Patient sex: M
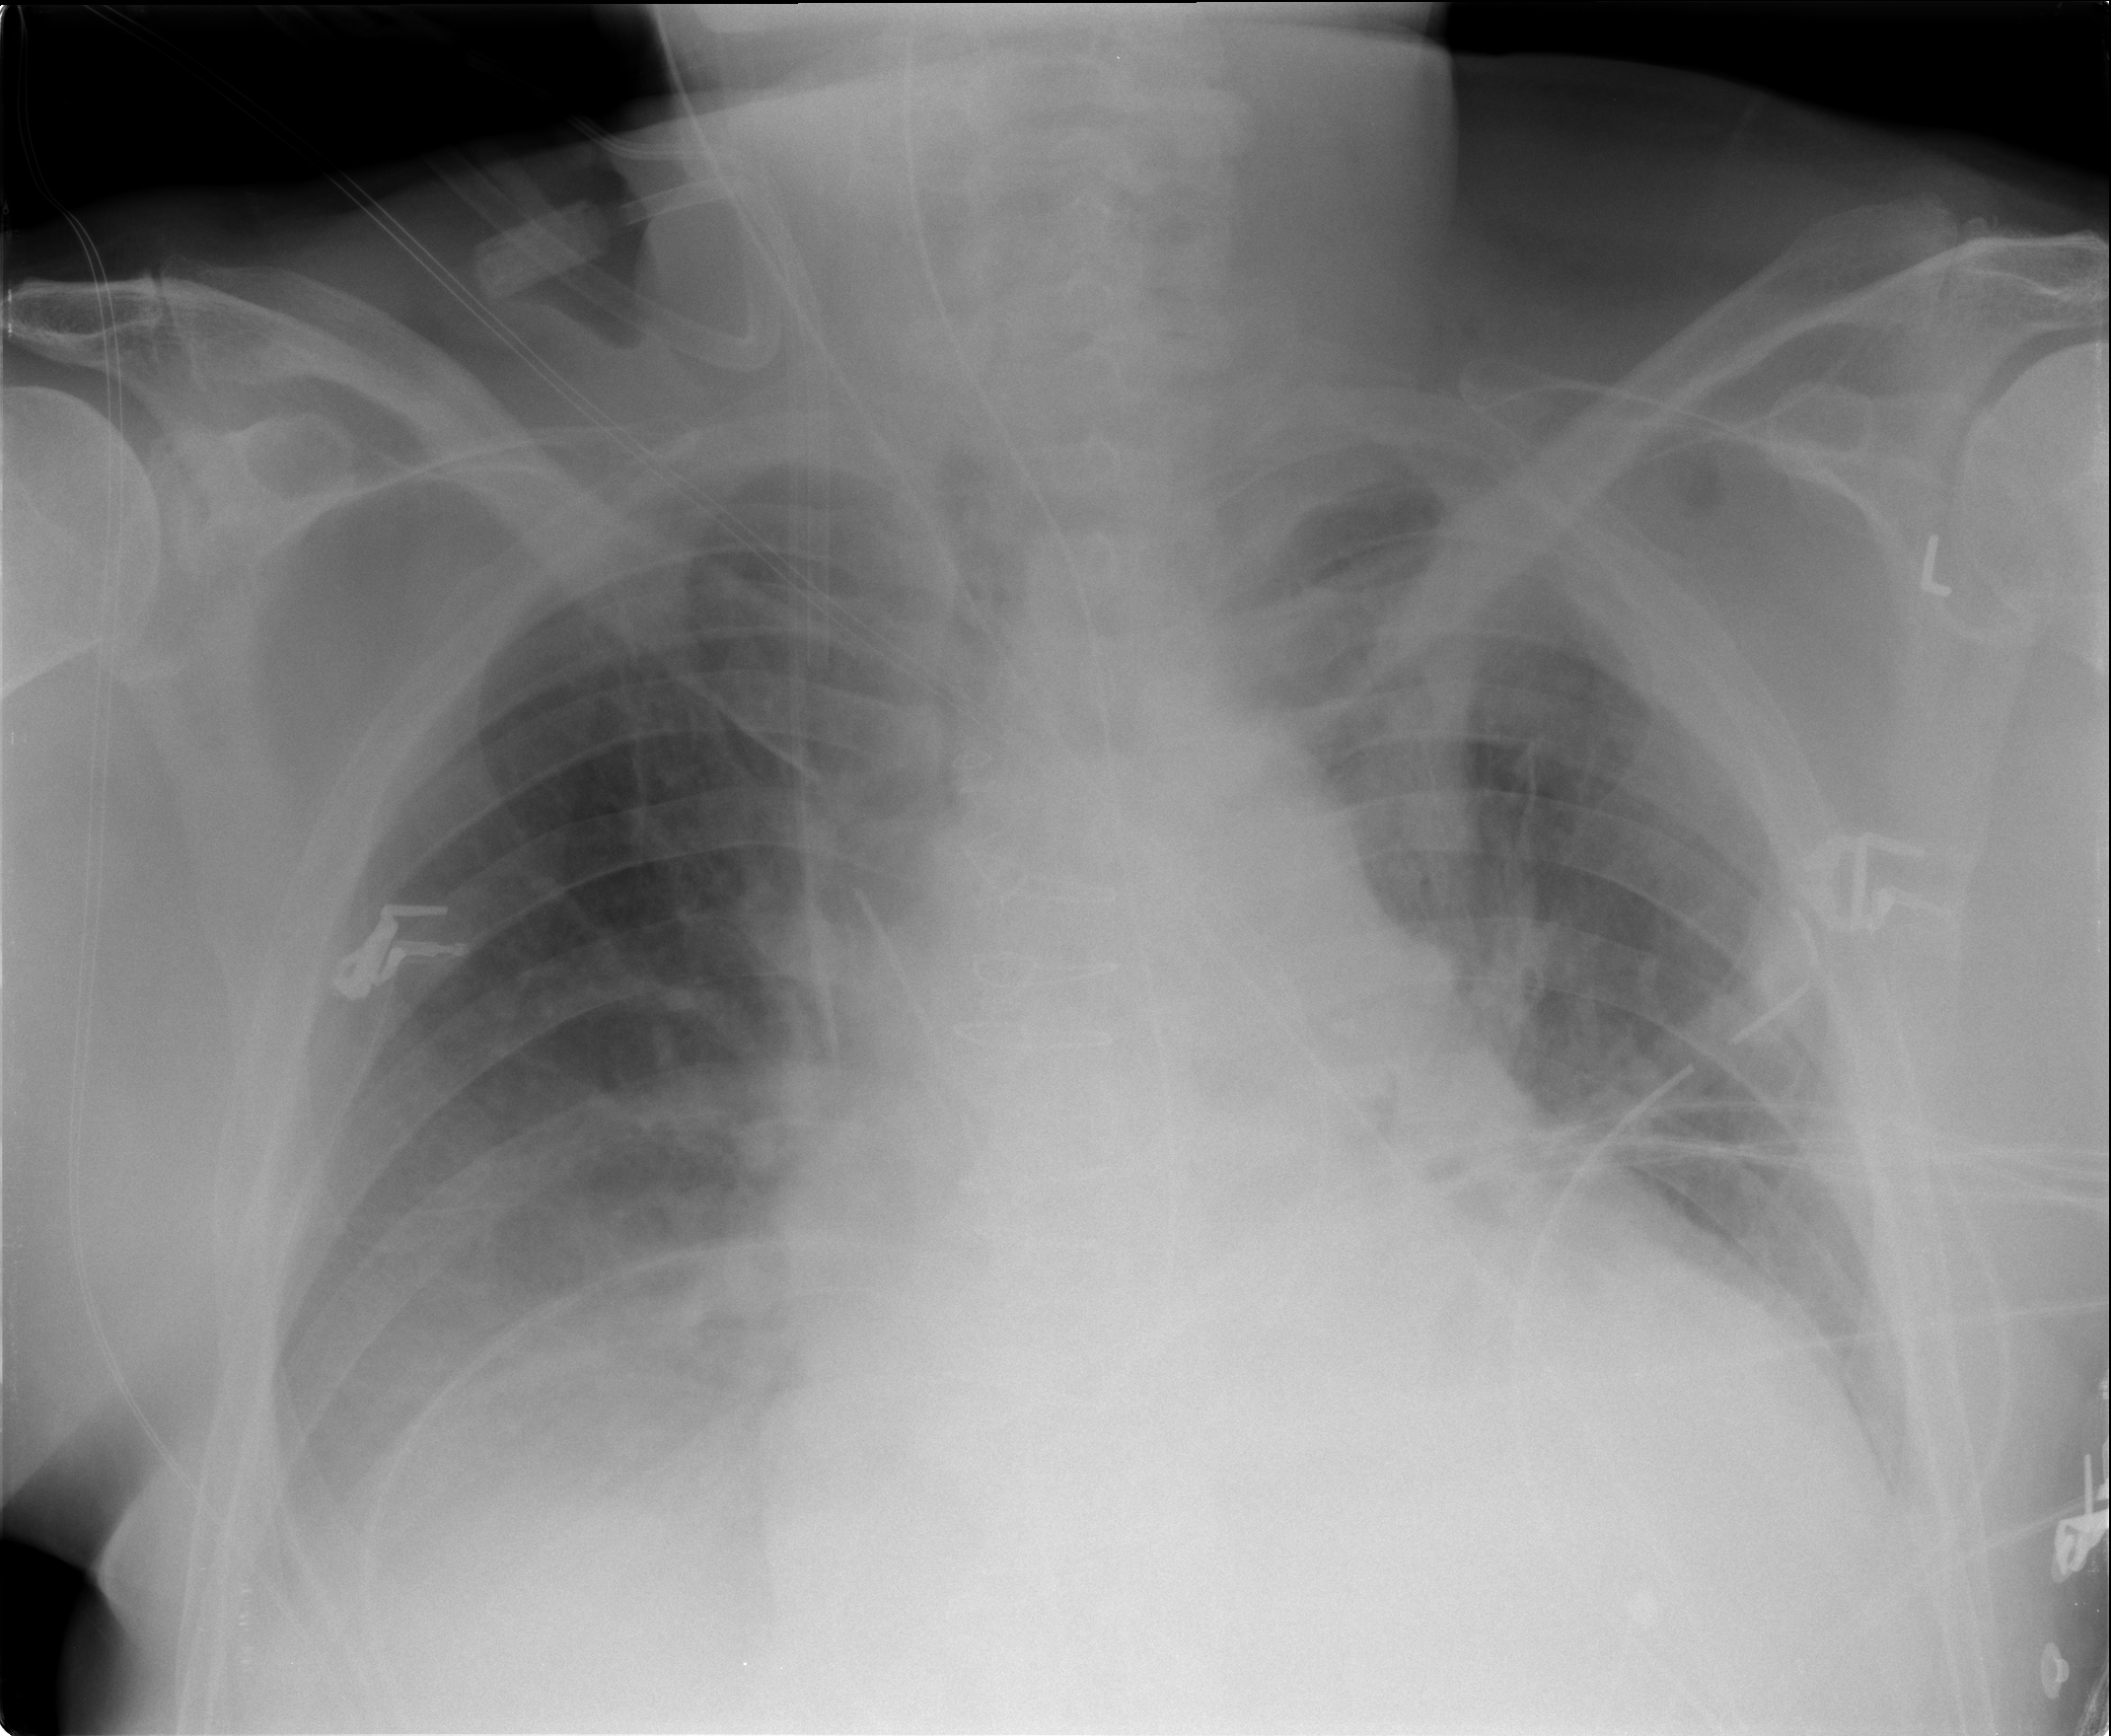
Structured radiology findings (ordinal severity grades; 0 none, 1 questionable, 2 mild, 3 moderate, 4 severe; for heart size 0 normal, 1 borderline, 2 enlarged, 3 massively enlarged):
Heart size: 1
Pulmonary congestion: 1
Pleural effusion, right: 3
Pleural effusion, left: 2
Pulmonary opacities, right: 1
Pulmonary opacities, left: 1
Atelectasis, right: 3
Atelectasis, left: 2